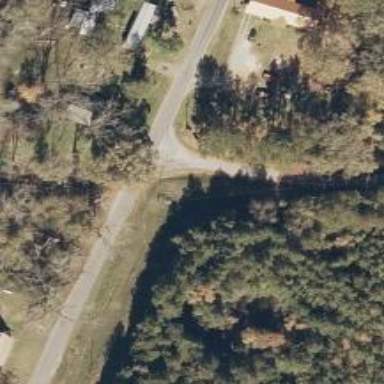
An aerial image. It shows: Unclassified road.